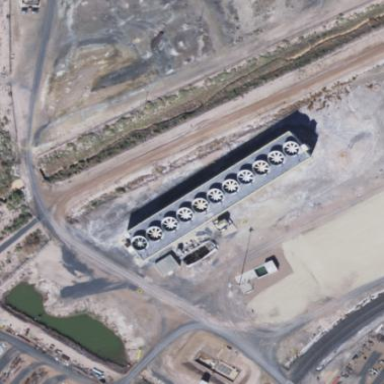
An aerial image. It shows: Industrial building with cooling tower.